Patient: sex F, age 58
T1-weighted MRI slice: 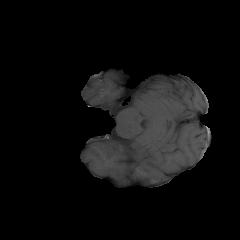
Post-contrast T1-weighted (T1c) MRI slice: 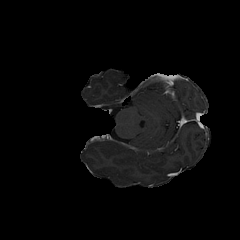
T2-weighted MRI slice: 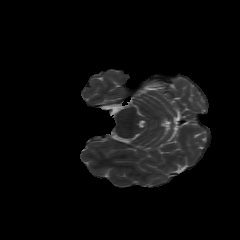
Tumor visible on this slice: no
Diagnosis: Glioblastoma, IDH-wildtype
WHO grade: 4